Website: crate-barrel
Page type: orders-overview
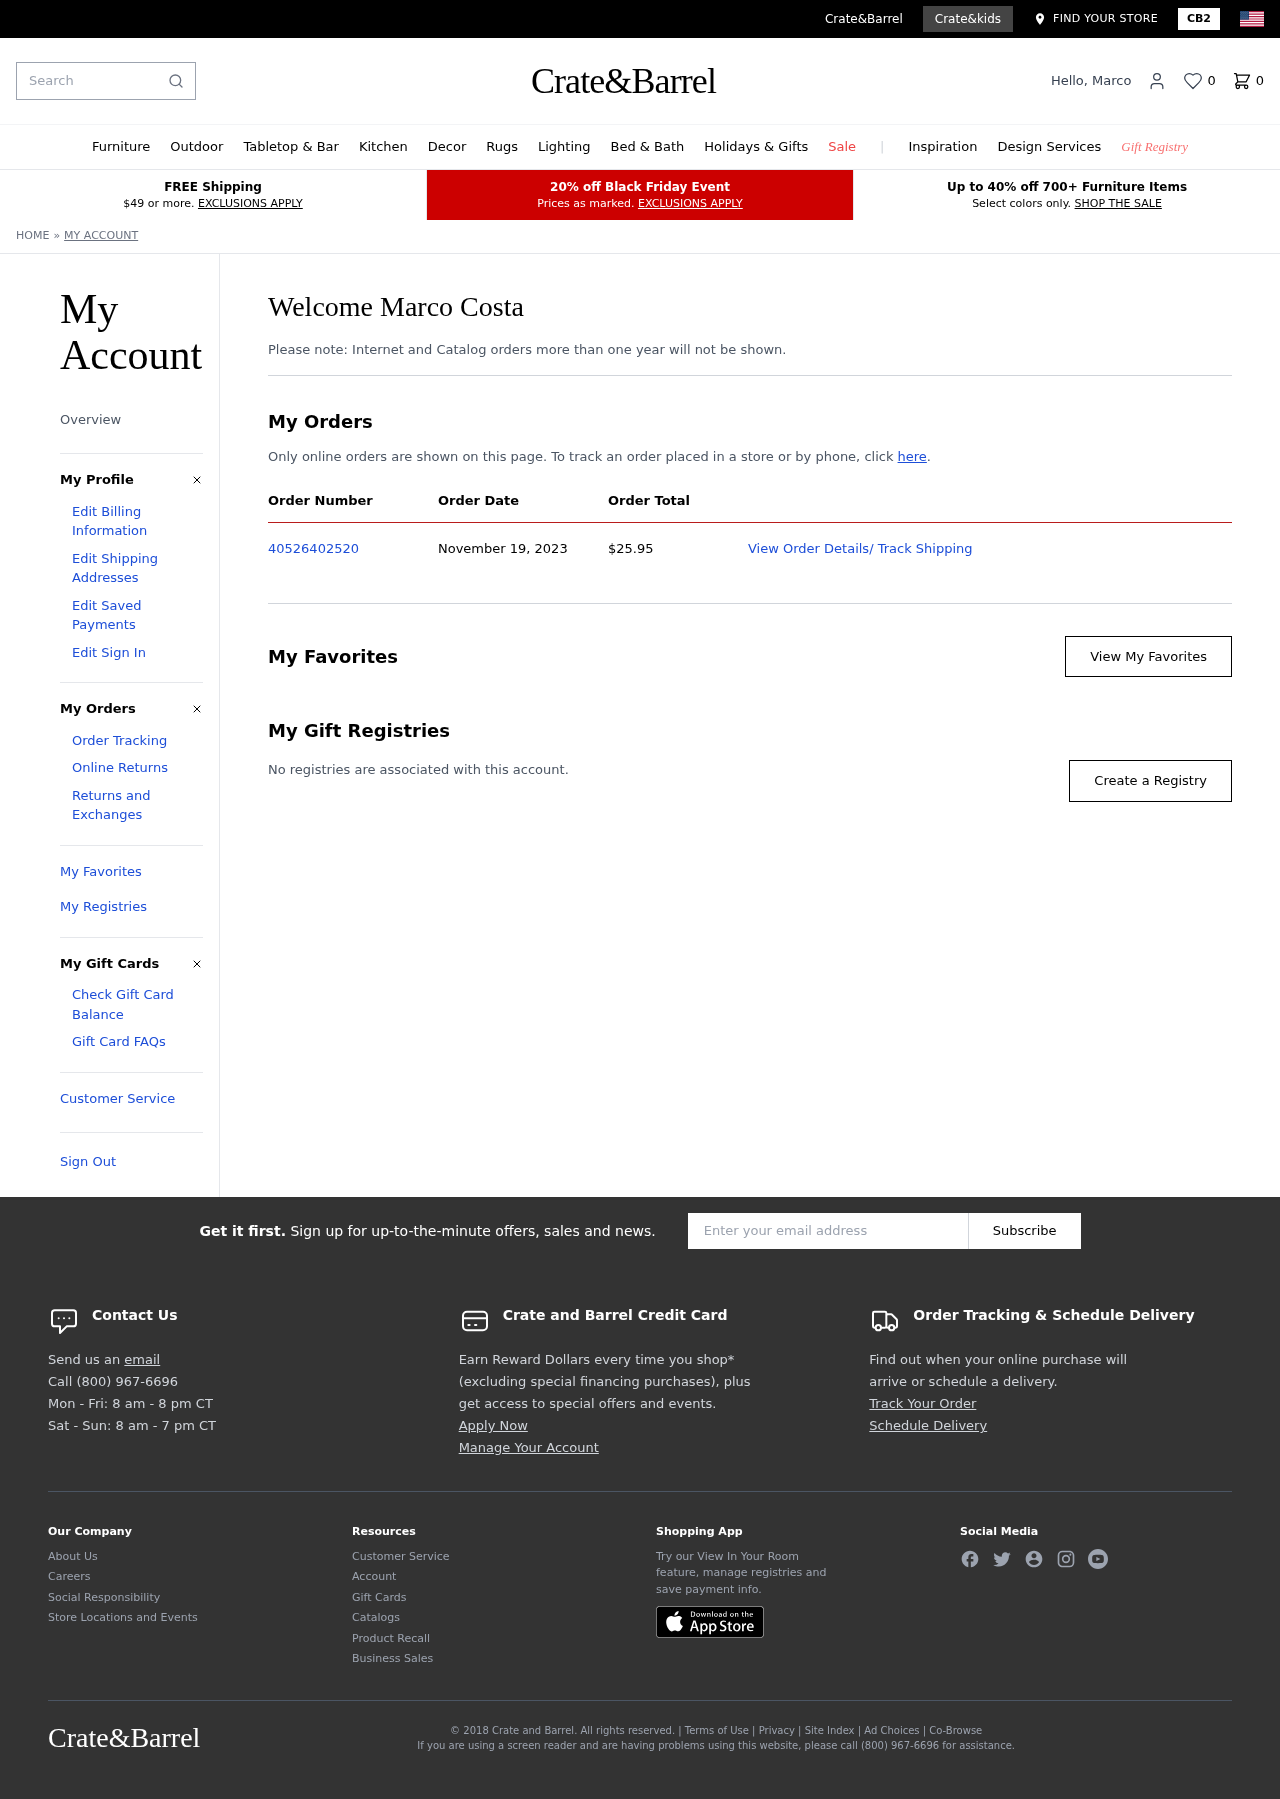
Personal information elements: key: PII_FIRSTNAME
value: Marco
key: PII_FULLNAME
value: Marco Costa
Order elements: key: ORDER_NUM_ITEMS
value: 0
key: ORDER_ID
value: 40526402520
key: ORDER_DATE
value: November 19, 2023
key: ORDER_TOTAL
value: $25.95
Search elements: key: HEADER_SEARCH
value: Search
Other elements: key: FAVORITES_COUNT
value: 0